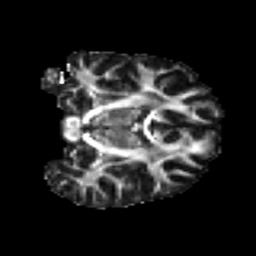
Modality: FA
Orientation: coronal
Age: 23
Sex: female
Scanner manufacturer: ge
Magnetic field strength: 3 T
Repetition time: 7.8 s
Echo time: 0.0606 s